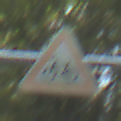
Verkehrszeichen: RadverkehrRechts
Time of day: MorningAfternoon
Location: Outdoor (Nature)
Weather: Clear
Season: NotSpecified
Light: Natural